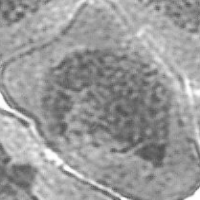
Label: prophase